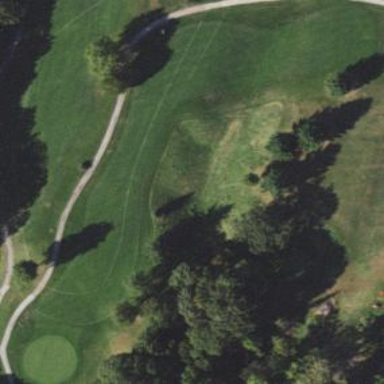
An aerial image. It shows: Golf fairway with grass surface.